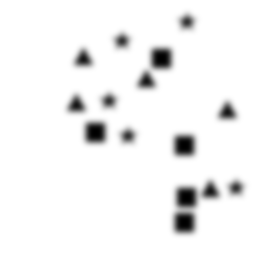
Squares: 5
Triangles: 5
Stars: 5
Total shapes: 15